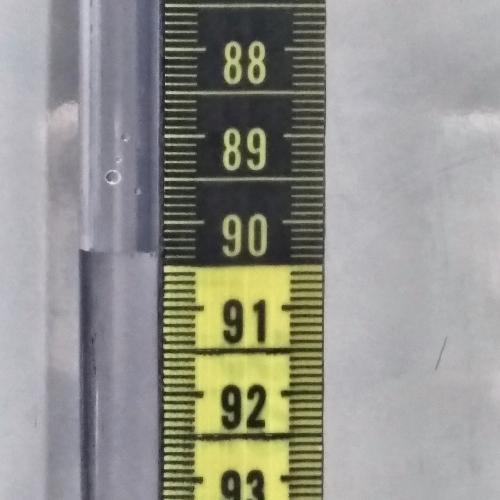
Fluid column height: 90.4 cm